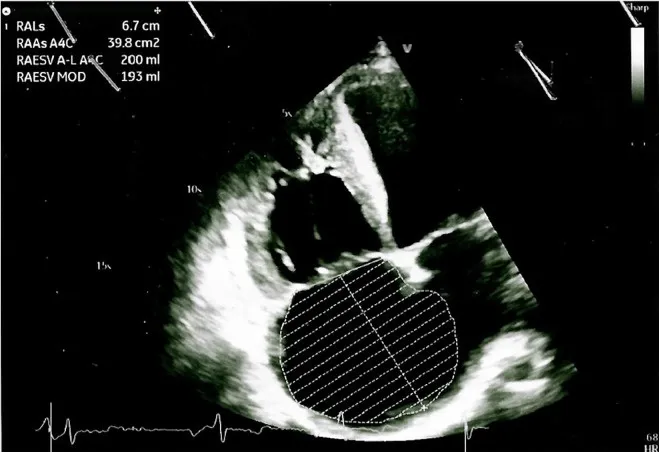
Doppler echocardiography showing cardiac signs of PAH, including right ventricular dilatation, severe tricuspid regurgitation, and a severe right atrial dilatation.
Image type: radiology (ultrasound)